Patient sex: F
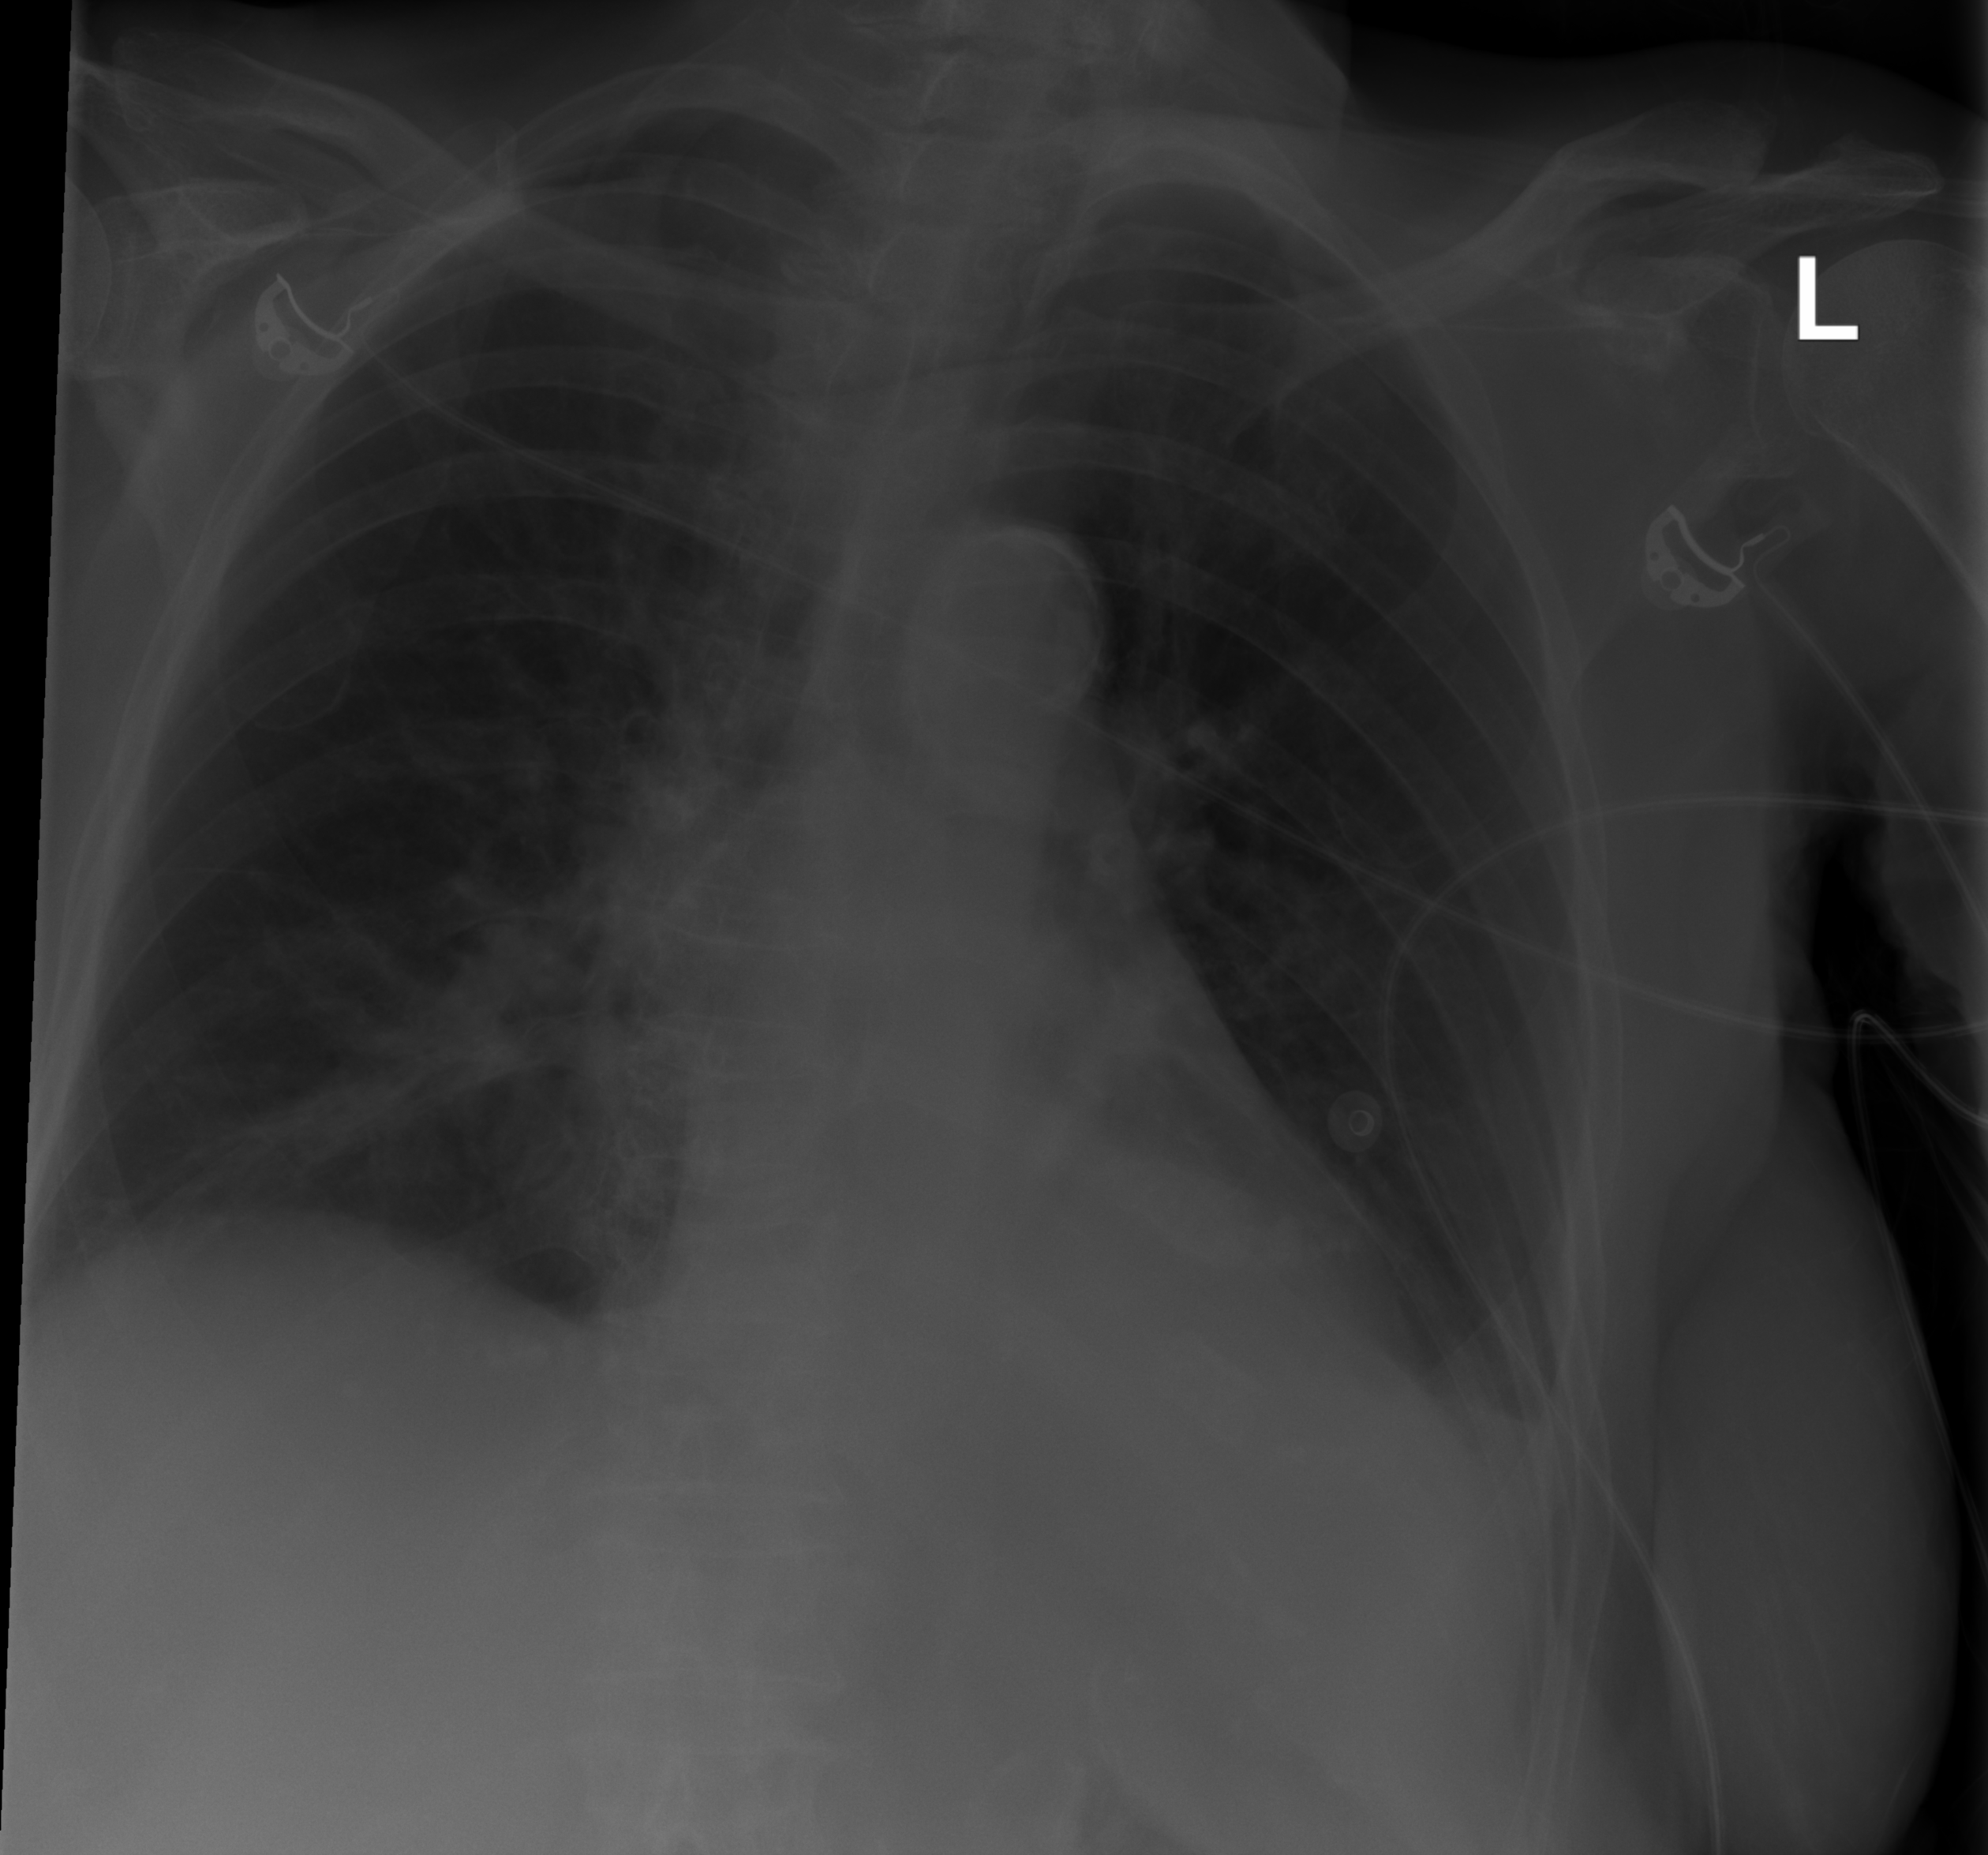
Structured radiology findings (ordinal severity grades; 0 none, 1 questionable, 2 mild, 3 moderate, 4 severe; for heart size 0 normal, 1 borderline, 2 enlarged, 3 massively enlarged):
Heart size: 0
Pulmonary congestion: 0
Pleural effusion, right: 0
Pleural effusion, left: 1
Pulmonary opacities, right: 0
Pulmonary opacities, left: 0
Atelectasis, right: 0
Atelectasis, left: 0